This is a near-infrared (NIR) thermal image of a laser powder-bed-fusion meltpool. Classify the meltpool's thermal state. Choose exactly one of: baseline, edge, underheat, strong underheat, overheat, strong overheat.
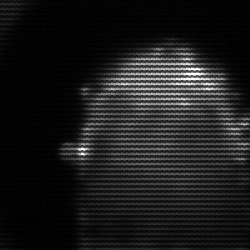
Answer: baseline